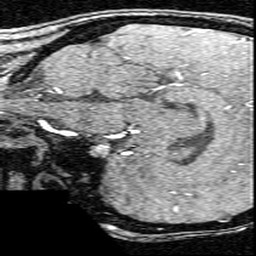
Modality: angio
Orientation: sagittal
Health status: ill
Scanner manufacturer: siemens
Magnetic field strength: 3 T
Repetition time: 0.022 s
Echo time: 0.00395 s